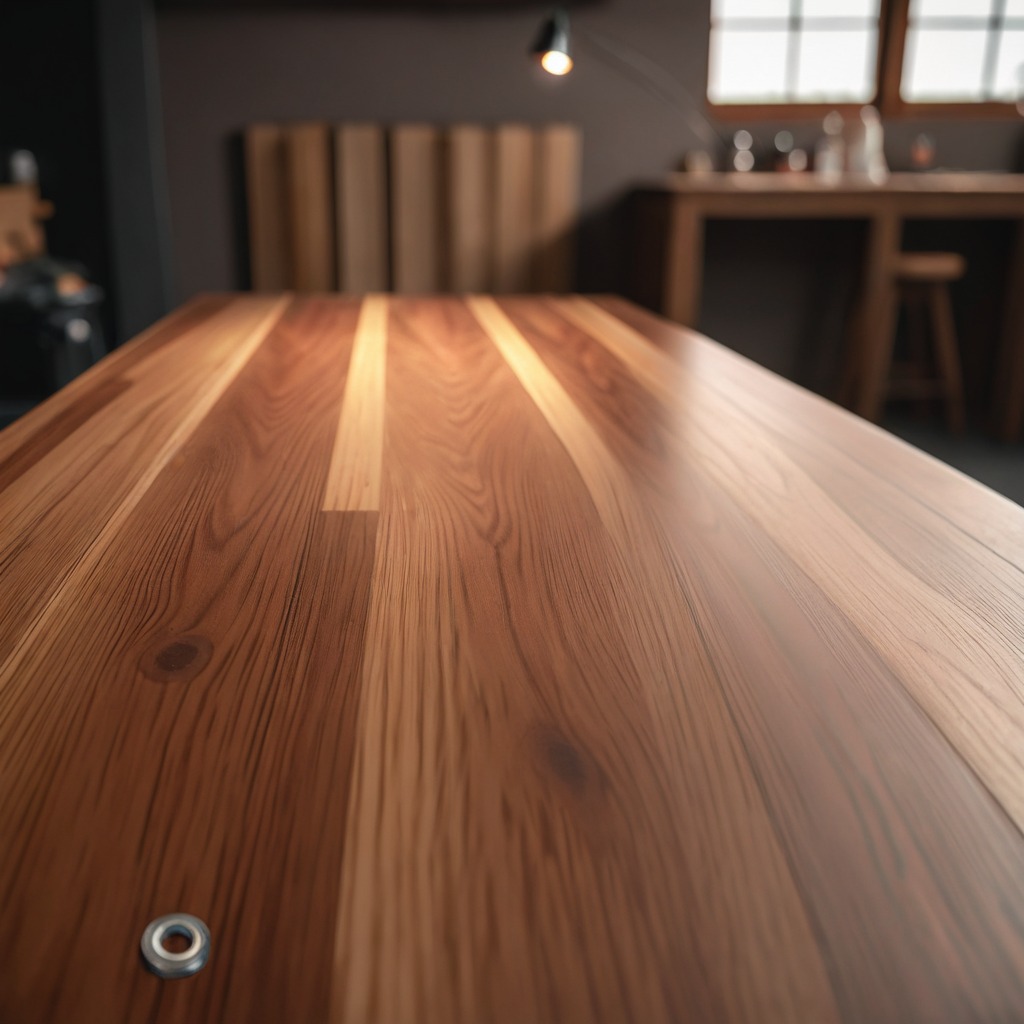
A flat metal washer is lying on the wooden table in a carpentry studio.